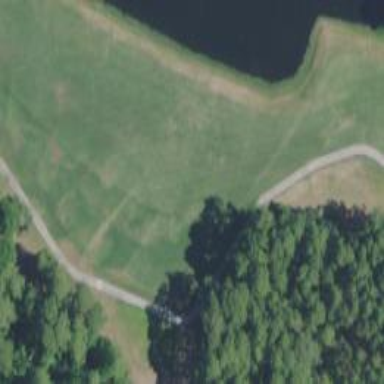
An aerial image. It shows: View of golf hole.